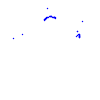
Particle: kaon